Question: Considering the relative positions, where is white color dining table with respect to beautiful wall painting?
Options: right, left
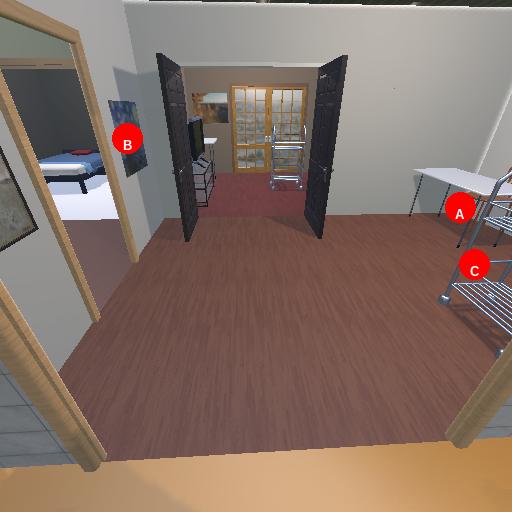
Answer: right